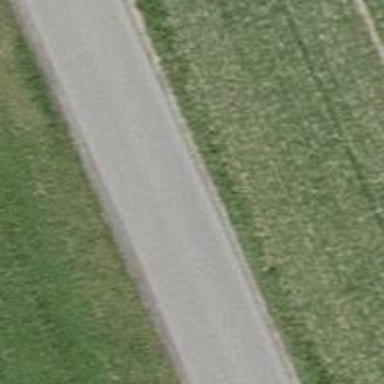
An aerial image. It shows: Unclassified road with asphalt surface.